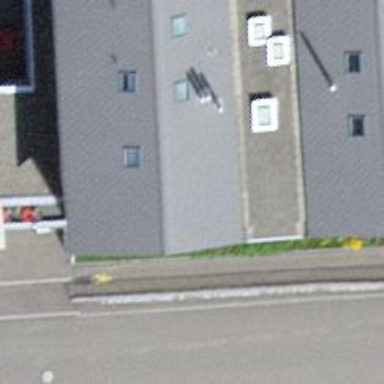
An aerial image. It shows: Restaurant.